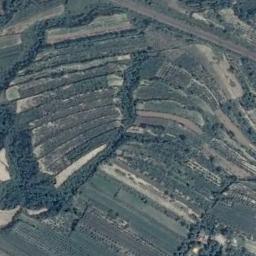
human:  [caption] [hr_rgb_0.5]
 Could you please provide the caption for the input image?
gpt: A large layer of green terraced fields, The crops in the fields are lush like green forests .

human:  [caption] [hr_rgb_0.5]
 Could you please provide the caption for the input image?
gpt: There is a row of grey houses beside the terraces .

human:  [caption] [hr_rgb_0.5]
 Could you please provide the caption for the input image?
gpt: The bare and green terrace is next to some trees .

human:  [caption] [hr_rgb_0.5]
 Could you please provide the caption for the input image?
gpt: The terraces are surrounded by greenery .

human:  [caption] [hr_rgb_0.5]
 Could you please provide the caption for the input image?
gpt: There are many green terraces arranged neatly .